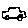
Label: car